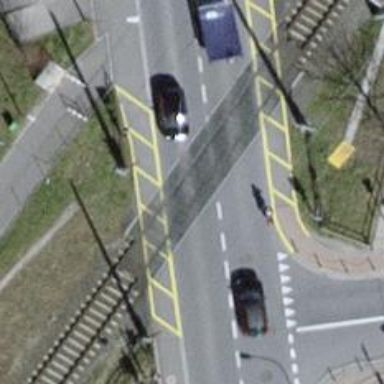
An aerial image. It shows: Level crossing with double half barrier.